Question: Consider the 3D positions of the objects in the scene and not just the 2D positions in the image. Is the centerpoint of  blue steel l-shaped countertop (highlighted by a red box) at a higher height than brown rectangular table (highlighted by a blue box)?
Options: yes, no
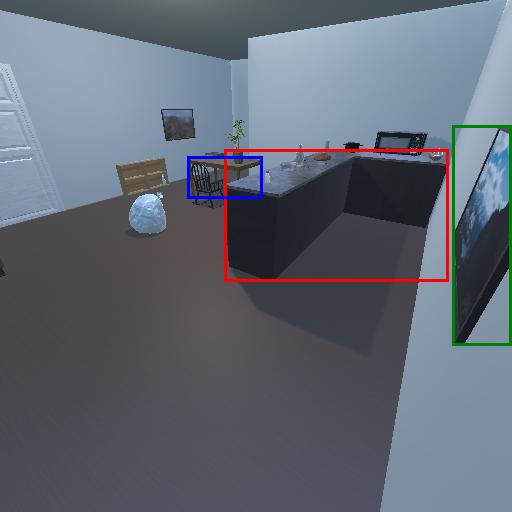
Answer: yes